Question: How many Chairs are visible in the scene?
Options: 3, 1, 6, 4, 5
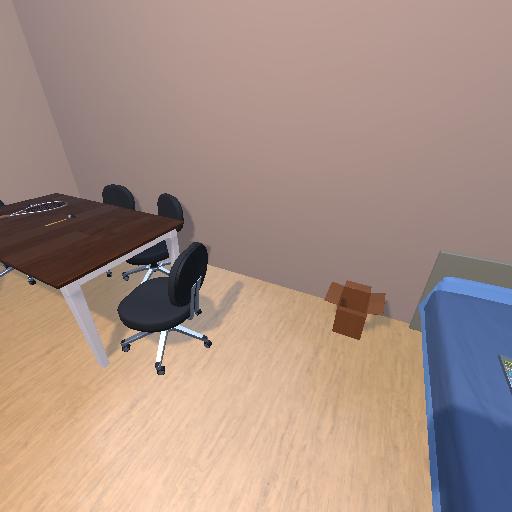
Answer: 3